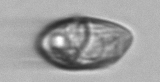
Label: Gyrodinium